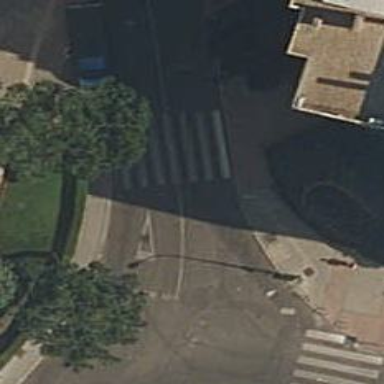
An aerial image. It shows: Footway with zebra crossing.